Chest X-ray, PA view. Patient: 46 years old, sex M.
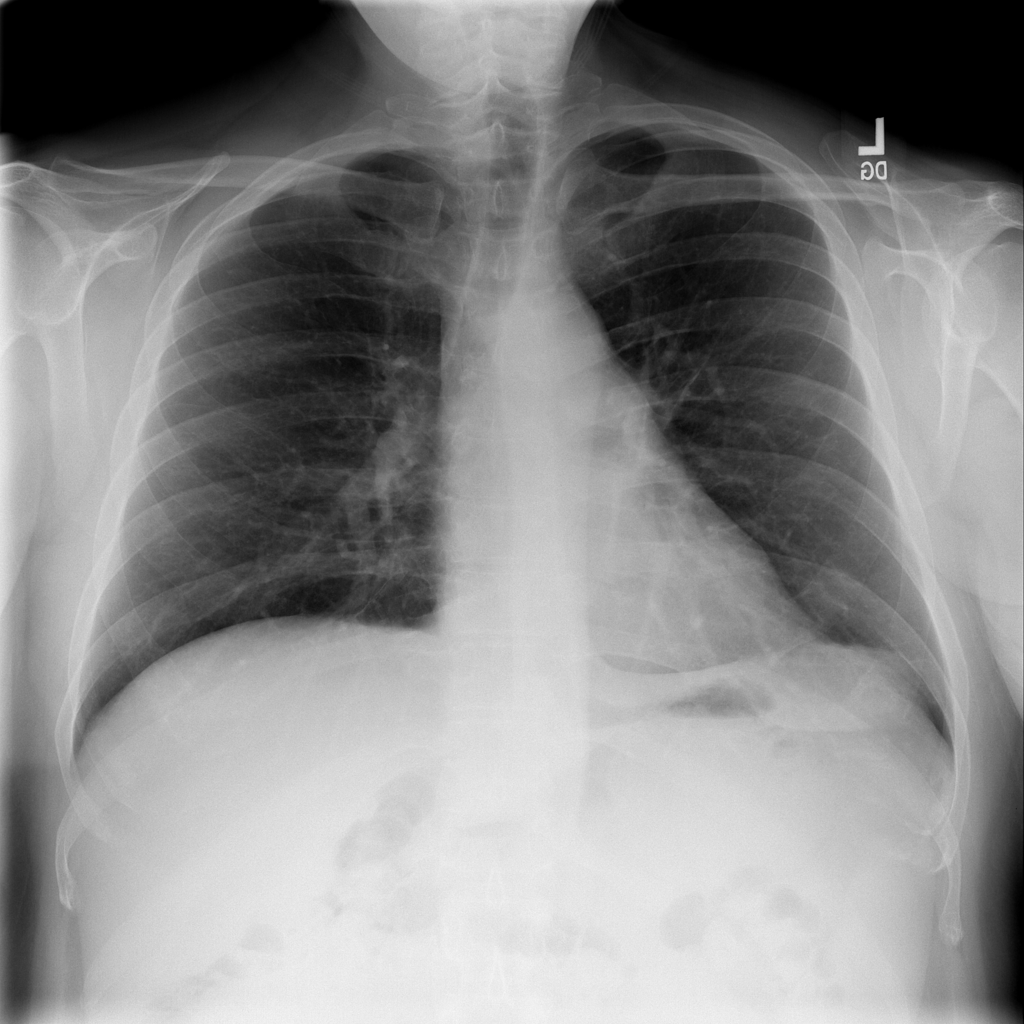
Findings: No Finding